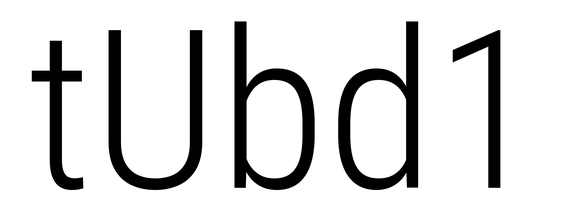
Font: Roboto_Condensed_Light